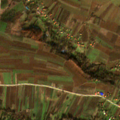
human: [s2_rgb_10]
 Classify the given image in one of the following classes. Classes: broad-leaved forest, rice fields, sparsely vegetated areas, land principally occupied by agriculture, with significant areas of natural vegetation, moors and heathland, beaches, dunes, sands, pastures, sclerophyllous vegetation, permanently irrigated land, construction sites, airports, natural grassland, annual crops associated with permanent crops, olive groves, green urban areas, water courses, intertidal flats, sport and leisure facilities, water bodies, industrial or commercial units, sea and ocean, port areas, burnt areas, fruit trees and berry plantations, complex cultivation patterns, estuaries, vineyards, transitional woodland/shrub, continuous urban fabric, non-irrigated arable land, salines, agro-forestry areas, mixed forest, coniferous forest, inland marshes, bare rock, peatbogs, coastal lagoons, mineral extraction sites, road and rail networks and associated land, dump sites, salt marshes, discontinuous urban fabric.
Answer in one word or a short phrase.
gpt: complex cultivation patterns, land principally occupied by agriculture, with significant areas of natural vegetation